Question: I have this code:
'''
$requestCount = 0;
$maxRequestCount = 10;
$ip = "192.168.0.100";
$port = 10000;
$socket = socket_create(AF_INET, SOCK_STREAM, SOL_TCP);
$connect = socket_connect($socket, $ip, $port);
while(true){
if($requestCount == $maxRequestCount){break;}
$write = socket_write($socket, $getHTTP, strlen($getHTTP));
echo "Sending TCP message... OK (lenght = $write).<br>";
$out = '';
while($out = socket_read($socket, 65536)){echo "Reading response... OK (lenght = ". strlen($out).")<br>";}
echo "<br>";
usleep(100);
$requestCount++;
}
socket_close($socket);
'''
When the first request is made the connection is already closed (FYN, ACK).
How do i send 10 packets and then the connection is closed?

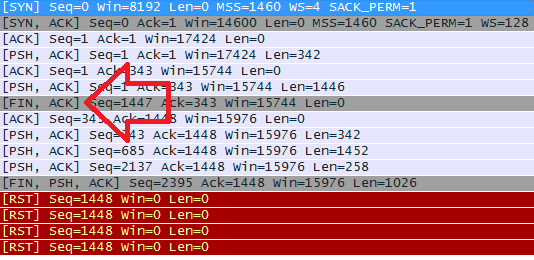
Answer: Just like a real-world conversation, there is no way to force somebody who isn't interested to keep listening. In the same way, you can't stop the computer on the other end of your socket from closing it.
Judging from variable names in your code, it looks like you're sending HTTP requests (just on a different port). HTTP servers have the option of closing the connection after they respond to the first request they get in that connection. That's what appears to be happening here. You will have to create a new socket and reconnect to send each request.
Another note: TCP doesn't have "packets". It is a stream oriented connection. I know that sounds like a pedantic difference, but it doesn't make sense to ask how you would "send multiple packets without closing the connection", because you don't get to control how TCP sends your messages.